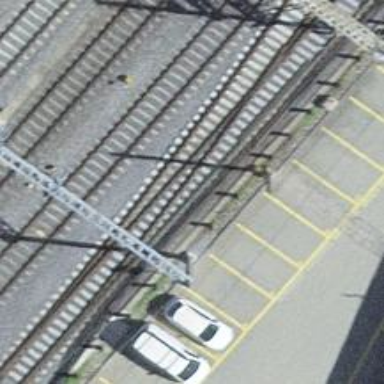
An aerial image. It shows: Single-track electrified railway siding with contact line for service.